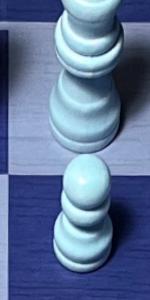
Label: Pawn_White